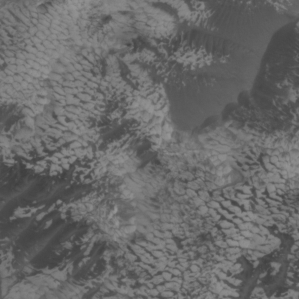
Label: non_frost